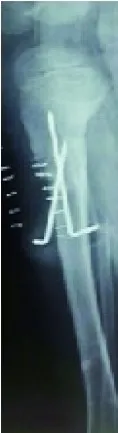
In-operative picture shows the osteotomy site and post-operative X-rays. Immediate post-operative X-ray anterior posterior view,
d. Immediate post-operative X-ray lateral view.
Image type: radiology (x_ray)